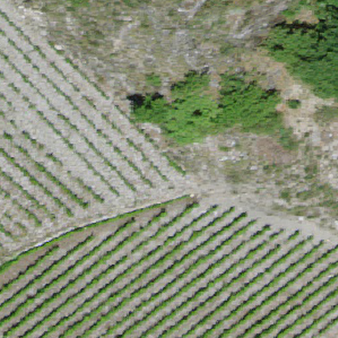
Label: other